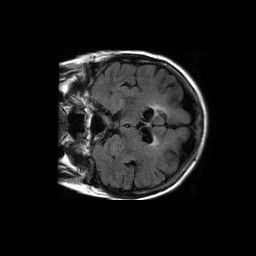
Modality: FLAIR
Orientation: coronal
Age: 63
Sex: female
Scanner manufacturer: philips
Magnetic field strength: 1.5 T
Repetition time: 6 s
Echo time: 0.12 s